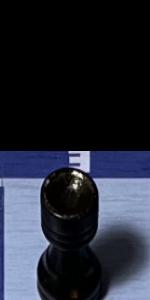
Label: Rook_Black